Question: Anyone know how to get rid of default description from the Feature element? Even if you set your description via Description attribute, this text still wouldn't go away..

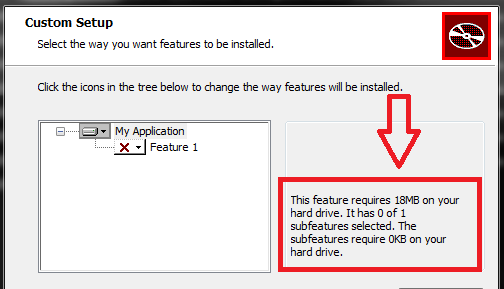
Answer: That's not a description you can author for the feature. (The description is above the red box, blank in your case.) It's a standard MSI disk-costing control. There's no way to suppress that in the default WixUI dialog set. You'd have to create a custom set and remove the ItemSize control.